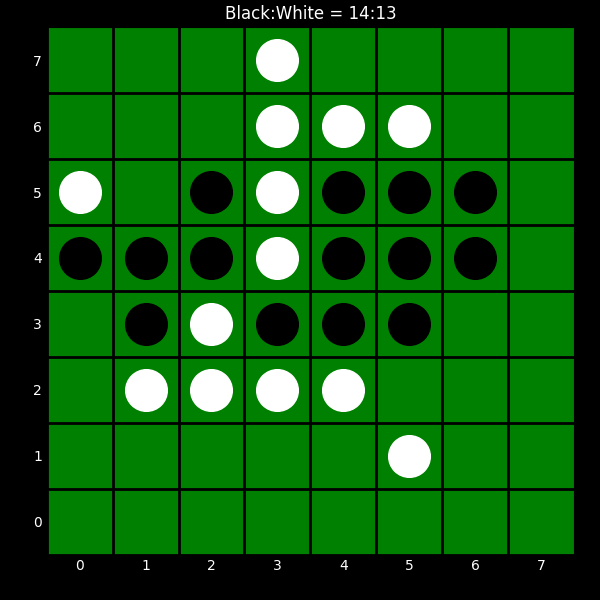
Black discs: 14
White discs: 13